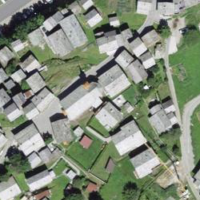
EUNIS habitat code: 55
Species observed at this site:
Muscicapa striata
Phoenicurus ochruros
Rumex alpinus
Nucifraga caryocatactes
Fringilla coelebs
Buteo buteo
Accipiter nisus
Carduelis carduelis